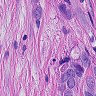
Metastatic tissue present: yes